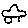
Label: car